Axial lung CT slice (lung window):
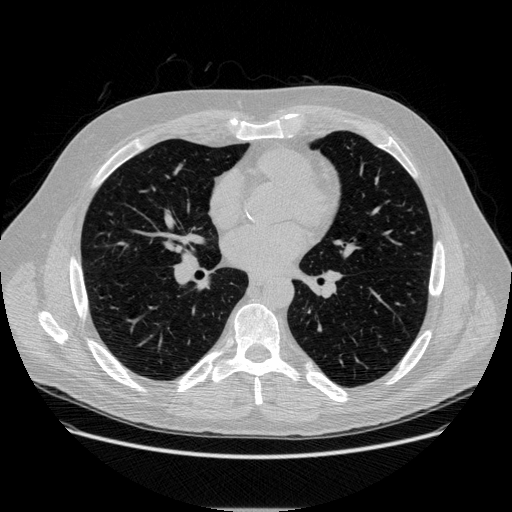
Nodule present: no